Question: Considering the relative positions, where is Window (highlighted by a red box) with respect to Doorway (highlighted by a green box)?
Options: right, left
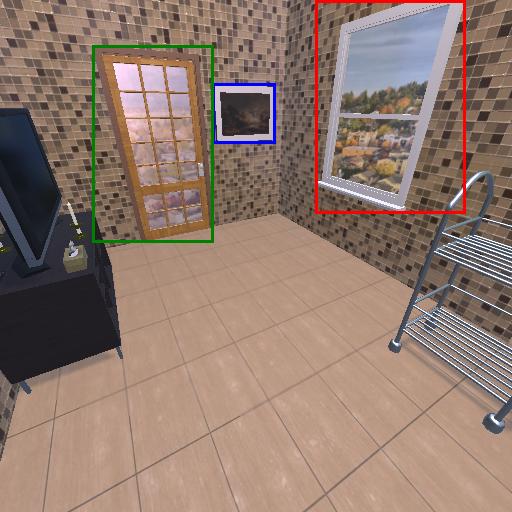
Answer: right